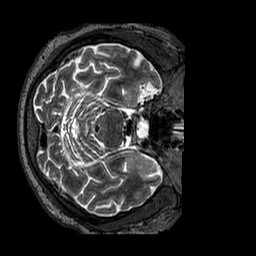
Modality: T2w
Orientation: axial
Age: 58
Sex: male
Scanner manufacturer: siemens
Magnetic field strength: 3 T
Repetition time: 3.2 s
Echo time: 0.567 s